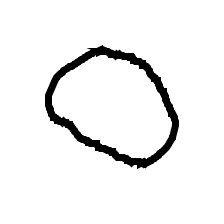
Shape: circle